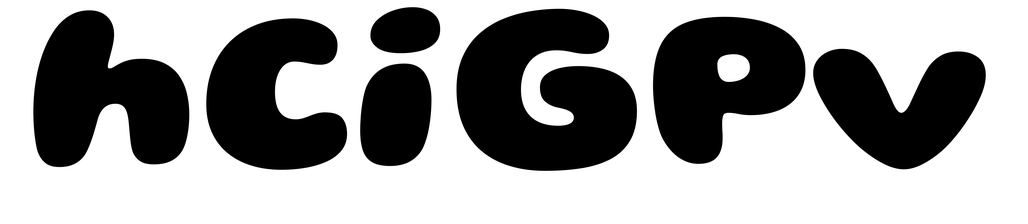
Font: Gluten_ExtraBold